Question: I am designing a Music app for iOS 7 and I want to put the "AirPlay" route selector button directly in my app. I am able to get the button placed just fine, however it doesn't show up because the icon is white and my background is white.
Is there a way to change the color of the Route Button?
Here is the code I'm using to create the button.
'''
self.airPlayButton = [[MPVolumeView alloc] initWithFrame:CGRectZero];
self.airPlayButton.showsVolumeSlider = NO;
[self.airPlayButton sizeToFit];
self.airPlayButton.backgroundColor = [UIColor myGreenColor];
[self addSubview:self.airPlayButton];
'''
Basically the picture below is what I want, except I want the icon green instead of just it's background.

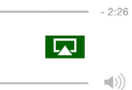
Answer: Create your own image and Try
setRouteButtonImage:forState:
Assigns a button image to the specified control states.
'''
- (void)setRouteButtonImage:(UIImage *)image forState:(UIControlState)state
'''
- The image to associate with the specified states.
- The control state with which to associate the image.
Use this to customize the appearance of the route button when it is enabled, disabled, highlighted, and so on.
Available in iOS 6.0 and later.